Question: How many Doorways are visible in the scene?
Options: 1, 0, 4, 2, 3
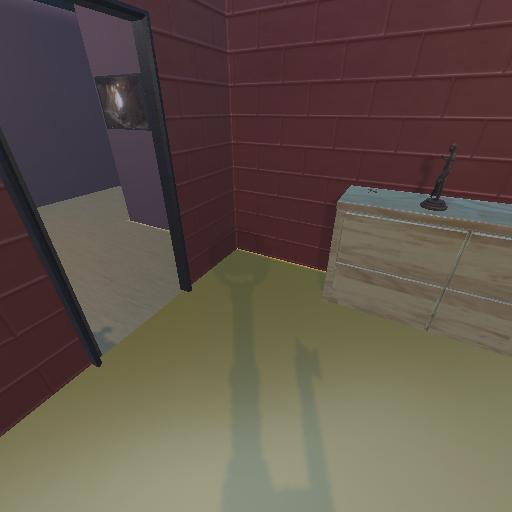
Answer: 1